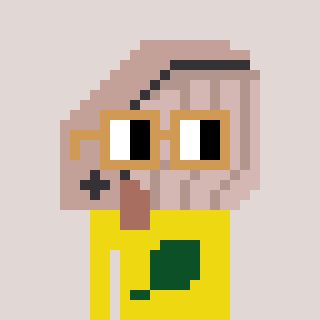
a pixel art character with square brown glasses, a whale-shaped head and a yellow-colored body on a warm background